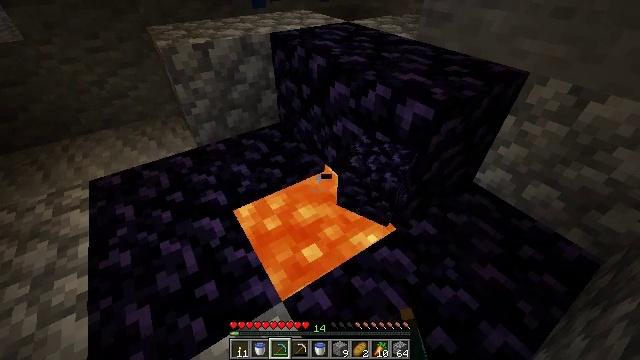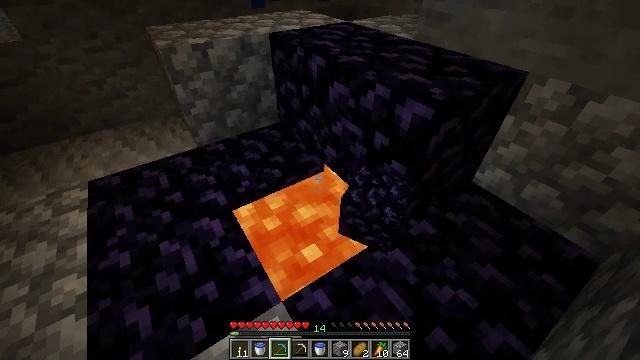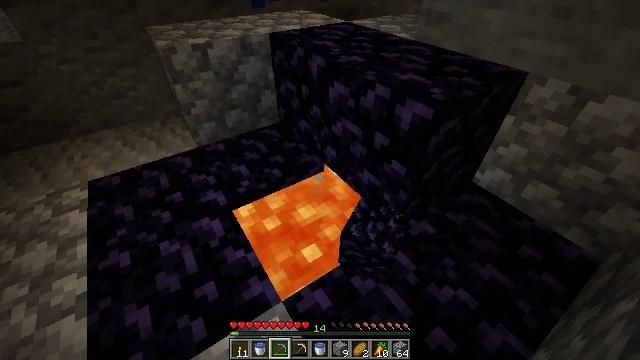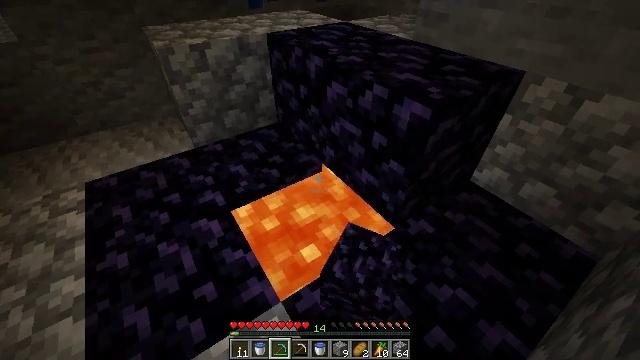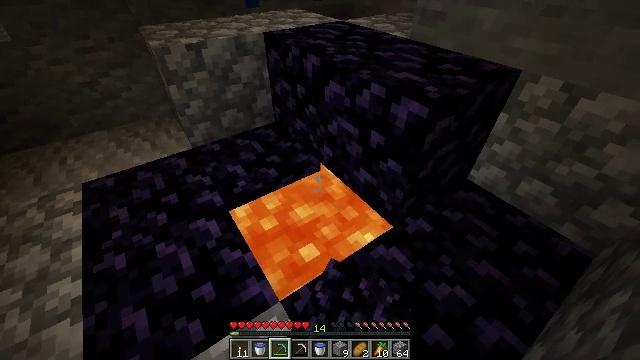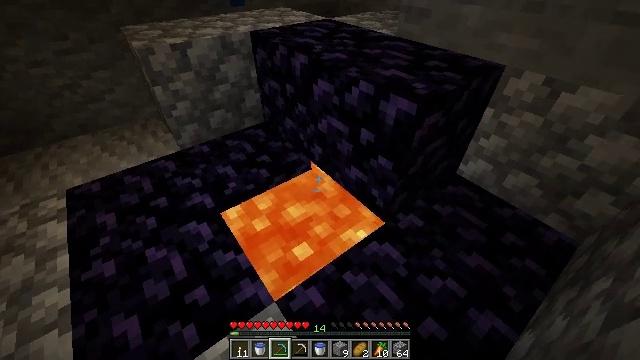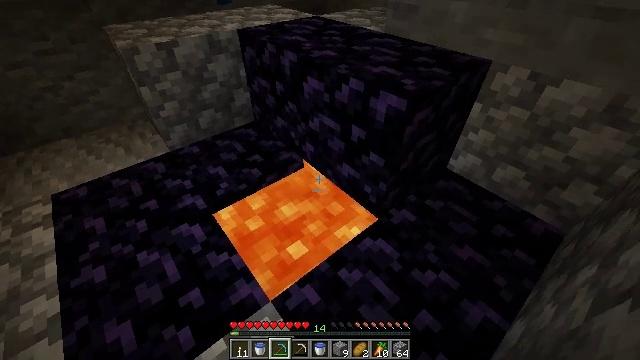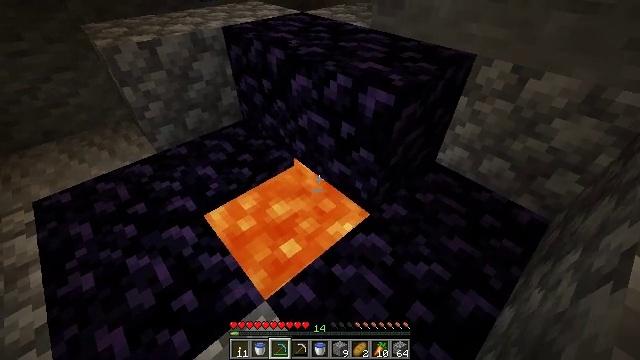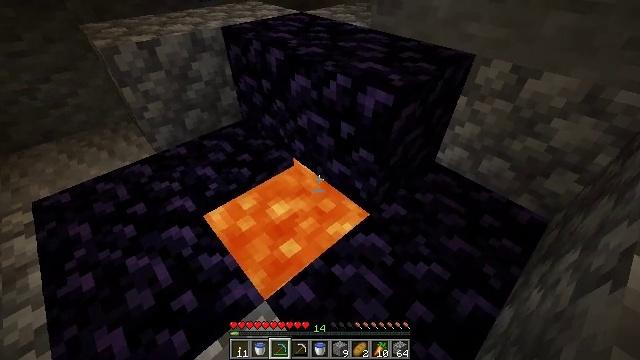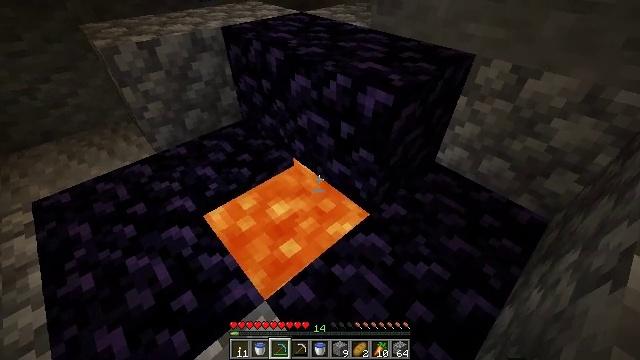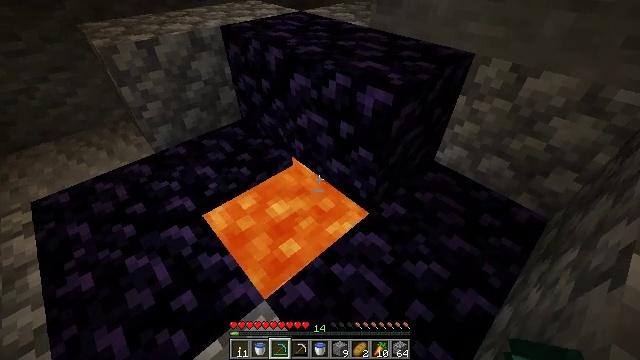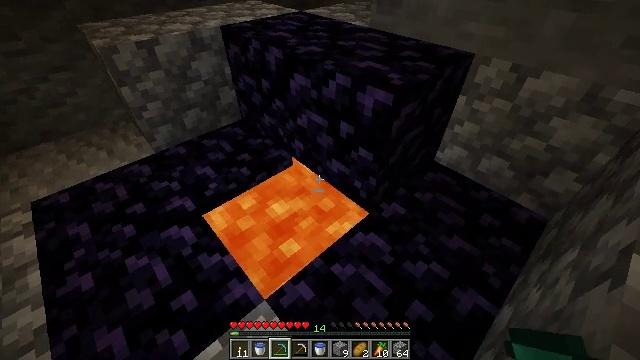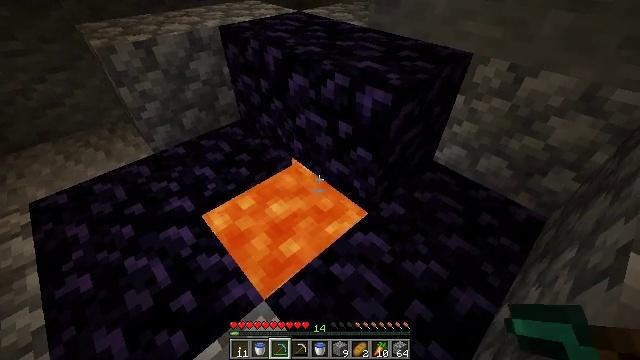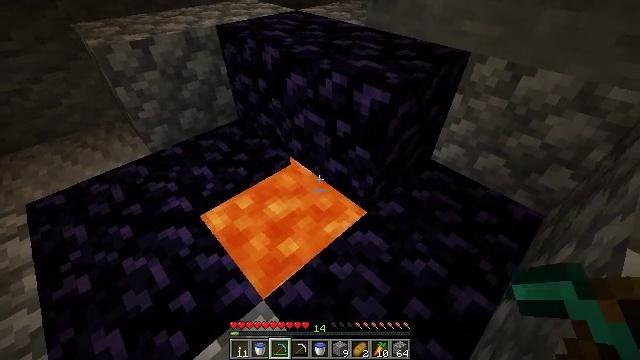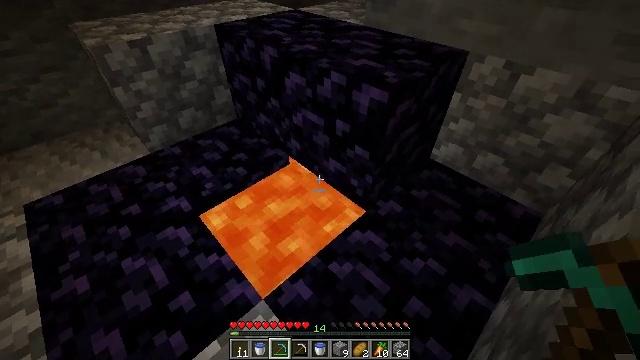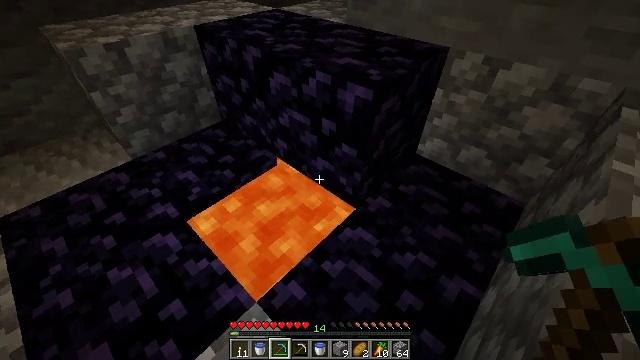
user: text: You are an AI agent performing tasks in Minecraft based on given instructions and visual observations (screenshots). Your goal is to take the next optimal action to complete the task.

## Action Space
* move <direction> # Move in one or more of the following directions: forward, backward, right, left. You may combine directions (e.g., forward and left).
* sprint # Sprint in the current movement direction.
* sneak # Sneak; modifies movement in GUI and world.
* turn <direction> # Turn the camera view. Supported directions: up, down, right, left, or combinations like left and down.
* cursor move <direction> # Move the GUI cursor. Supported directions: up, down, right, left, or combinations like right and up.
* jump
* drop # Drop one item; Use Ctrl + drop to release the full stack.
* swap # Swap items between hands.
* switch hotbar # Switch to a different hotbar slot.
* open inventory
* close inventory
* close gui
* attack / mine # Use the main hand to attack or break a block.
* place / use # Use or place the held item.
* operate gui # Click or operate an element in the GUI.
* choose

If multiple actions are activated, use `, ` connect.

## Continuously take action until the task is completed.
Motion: motion action
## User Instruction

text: Mine the tough obsidian.
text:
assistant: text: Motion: no_op
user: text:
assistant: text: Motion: no_op
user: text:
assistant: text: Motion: no_op
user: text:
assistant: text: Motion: no_op
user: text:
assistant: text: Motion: turn right
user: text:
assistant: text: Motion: turn right
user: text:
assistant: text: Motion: turn right
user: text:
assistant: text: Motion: no_op
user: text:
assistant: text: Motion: no_op
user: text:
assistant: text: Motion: no_op
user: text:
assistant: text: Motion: no_op
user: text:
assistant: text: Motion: no_op
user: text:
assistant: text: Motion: no_op
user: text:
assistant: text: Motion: no_op
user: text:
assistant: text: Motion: turn right
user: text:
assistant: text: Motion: turn right
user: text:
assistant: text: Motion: no_op
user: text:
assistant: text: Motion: turn right
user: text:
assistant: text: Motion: no_op
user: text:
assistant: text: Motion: no_op
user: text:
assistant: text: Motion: turn right and down
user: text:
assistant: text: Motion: turn right and down
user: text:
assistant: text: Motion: turn right
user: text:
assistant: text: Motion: turn right
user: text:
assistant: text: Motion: turn right
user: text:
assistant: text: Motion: turn right
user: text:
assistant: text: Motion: turn right
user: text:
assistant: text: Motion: turn right
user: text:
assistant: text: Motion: turn right
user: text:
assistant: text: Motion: turn right and up